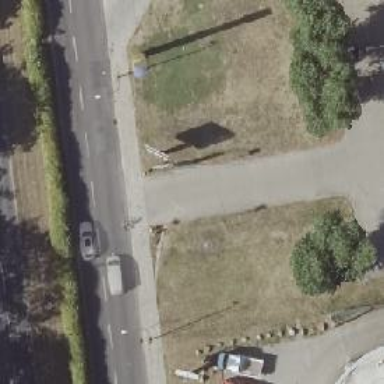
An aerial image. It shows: Road with "give way" sign.